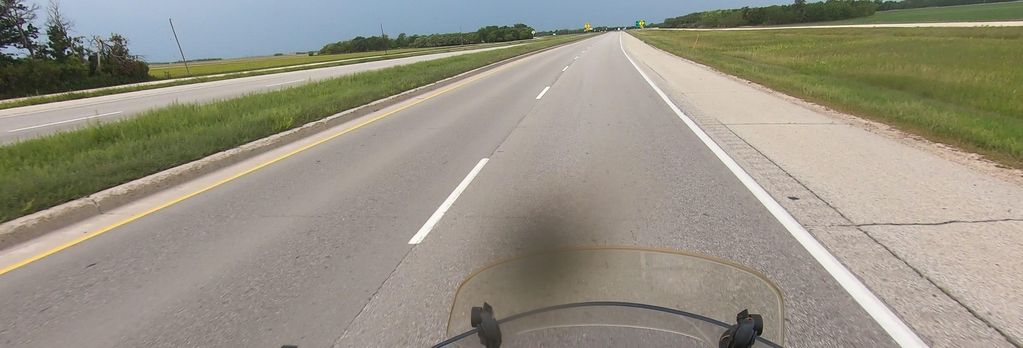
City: winnipeg